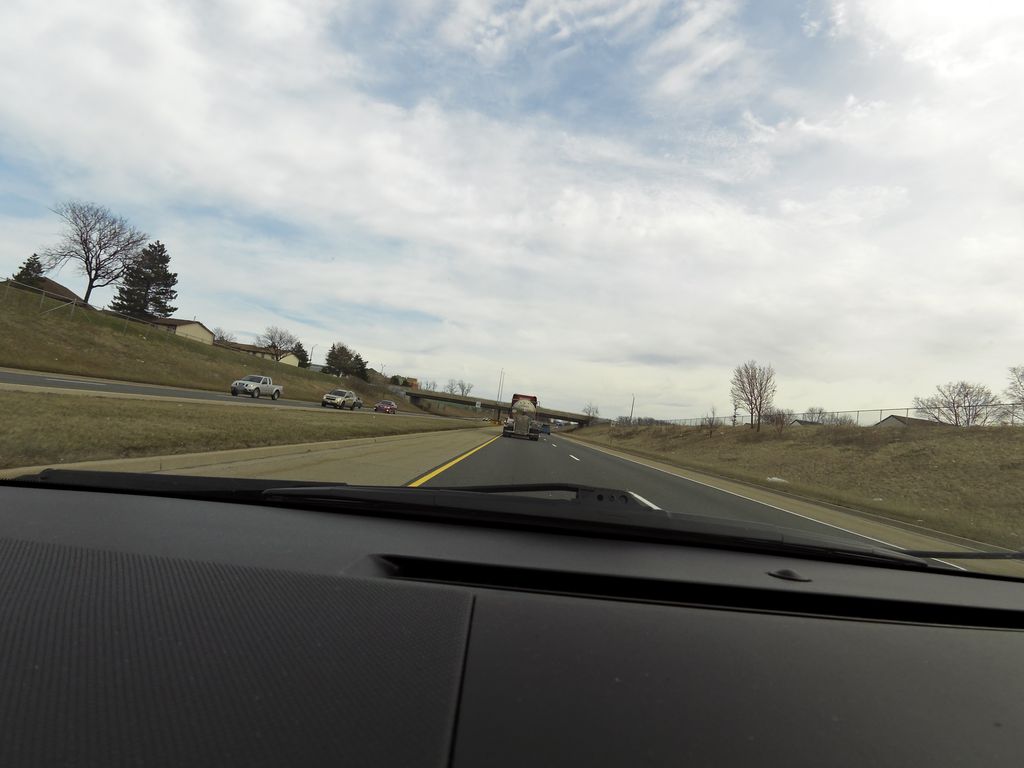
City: hamilton